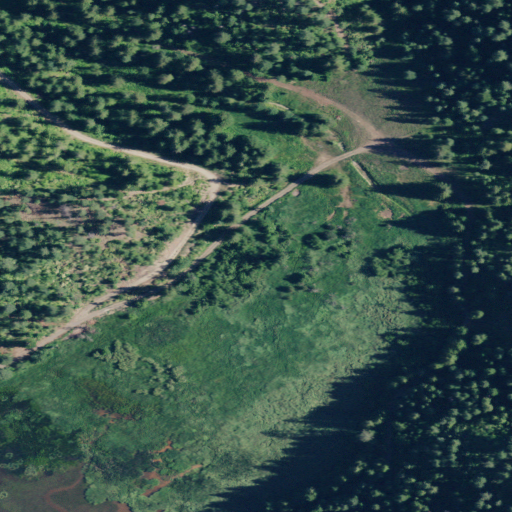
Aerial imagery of valley in Idaho named Cedar Draw containing evergreen forest, woody wetlands, herbaceous wetlands, shrub, and open development